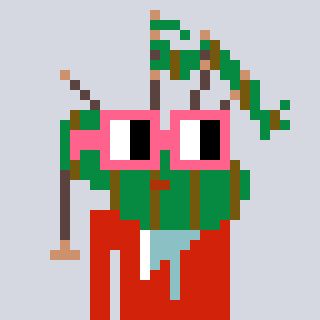
a pixel art character with square pink glasses, a bagpipe-shaped head and a red-colored body on a cool background